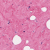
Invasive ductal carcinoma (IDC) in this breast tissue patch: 0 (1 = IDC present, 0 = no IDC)